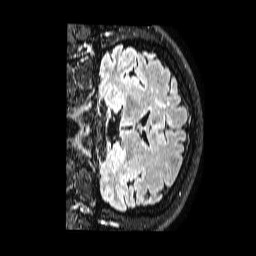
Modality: FLAIR
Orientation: coronal
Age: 44
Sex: male
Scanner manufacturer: philips
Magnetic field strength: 1.5 T
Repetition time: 4.8 s
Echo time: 0.3 s